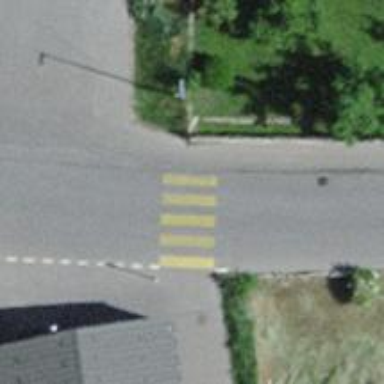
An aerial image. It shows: Uncontrolled zebra crossing on the road.